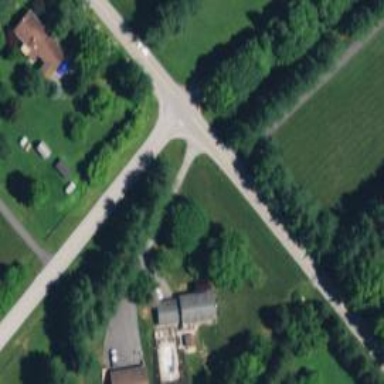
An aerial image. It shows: Tertiary road with asphalt surface.